Question: I am trying to use jQuery.parseJSON to parse out the return value from an MVC3 controller action.
Controller:
'''
[HttpPost]
public JsonResult LogOn(LogOnModel model, string returnUrl)
{
.. do stuff ..
if (errors.Count() < 0)
{
return Json(new object[] { true, model, errors });
}
return Json(new object[] { false, model, errors });
}
'''
jQuery:
'''
$.ajax({
url: form.attr('action'),
type: "POST",
dataType: "json",
data: form.serialize(),
success: function (data) {
var test = jQuery.parseJSON(data);
}
});
'''
Json result from fiddler:
> Content-Type: application/json; charset=utf-8[false,{"UserName":"1","Password":"2","RememberMe":false},[{"Key":"","Errors":[{"Exception":null,"ErrorMessage":"The
user name or password provided is incorrect."}]}]]
Fiddler can parse the results:

The call to jQuery.parseJSON is returning null.
My questions is, how can I parse the json return value into an object?
Thanks!
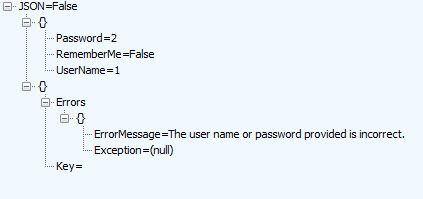
Answer: You don't need to call parseJSON in your success handler, because 'ajax' will have already parsed the JSON result (it does this automatically because you specified 'dataType:'json'') into your array.
However, I'd recommend returning some sort of result object (whether you create an actual class in C# or use an anonymous type).
'''
[HttpPost]
public JsonResult LogOn(LogOnModel model, string returnUrl)
{
.. do stuff ..
if (errors.Count() < 0)
{
return Json(new { success=true, model, errors });
}
return Json(new { success=false, model, errors });
}
'''
and at the client
'''
$.ajax({
url: form.attr('action'),
type: "POST",
dataType: "json",
data: form.serialize(),
success: function (result) {
alert(result.success);
// also have result.model and result.errors
}
});
'''